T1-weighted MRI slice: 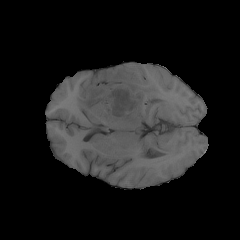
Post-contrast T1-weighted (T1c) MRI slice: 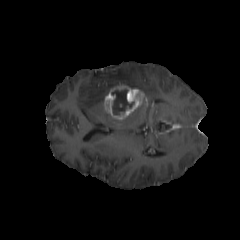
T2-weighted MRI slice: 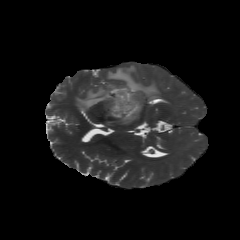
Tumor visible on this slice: yes